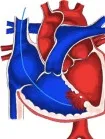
Antegrade jugular vein approach in multiple-defect muscular VSD closure with pulmonary hypertension. (E) With the assistance of 0.035'' Amplatzer stiff wire, the catheter was changed with 8F delivery sheath.
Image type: radiology (ct)